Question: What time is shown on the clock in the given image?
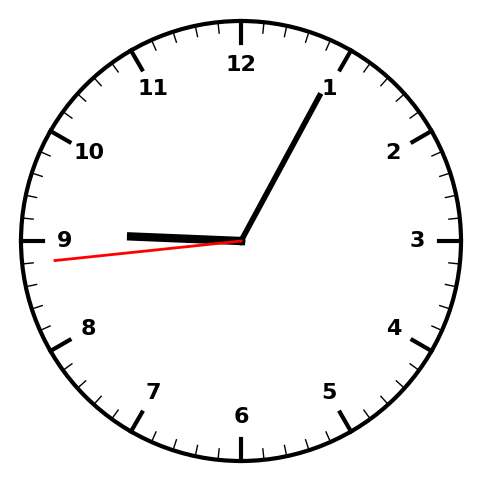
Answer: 09:04:44